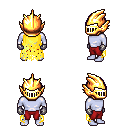
a pixel art fantasy rpg character, male body template, dark elf, purple skin, yellow tattered cape, red pants, blue parted hairstyle, gold helm, metal gloves, four views (front, back, left, right), 2x2 character sprite sheet, small pixel art, hard edges, no anti-aliasing